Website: lowes
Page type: billing-address
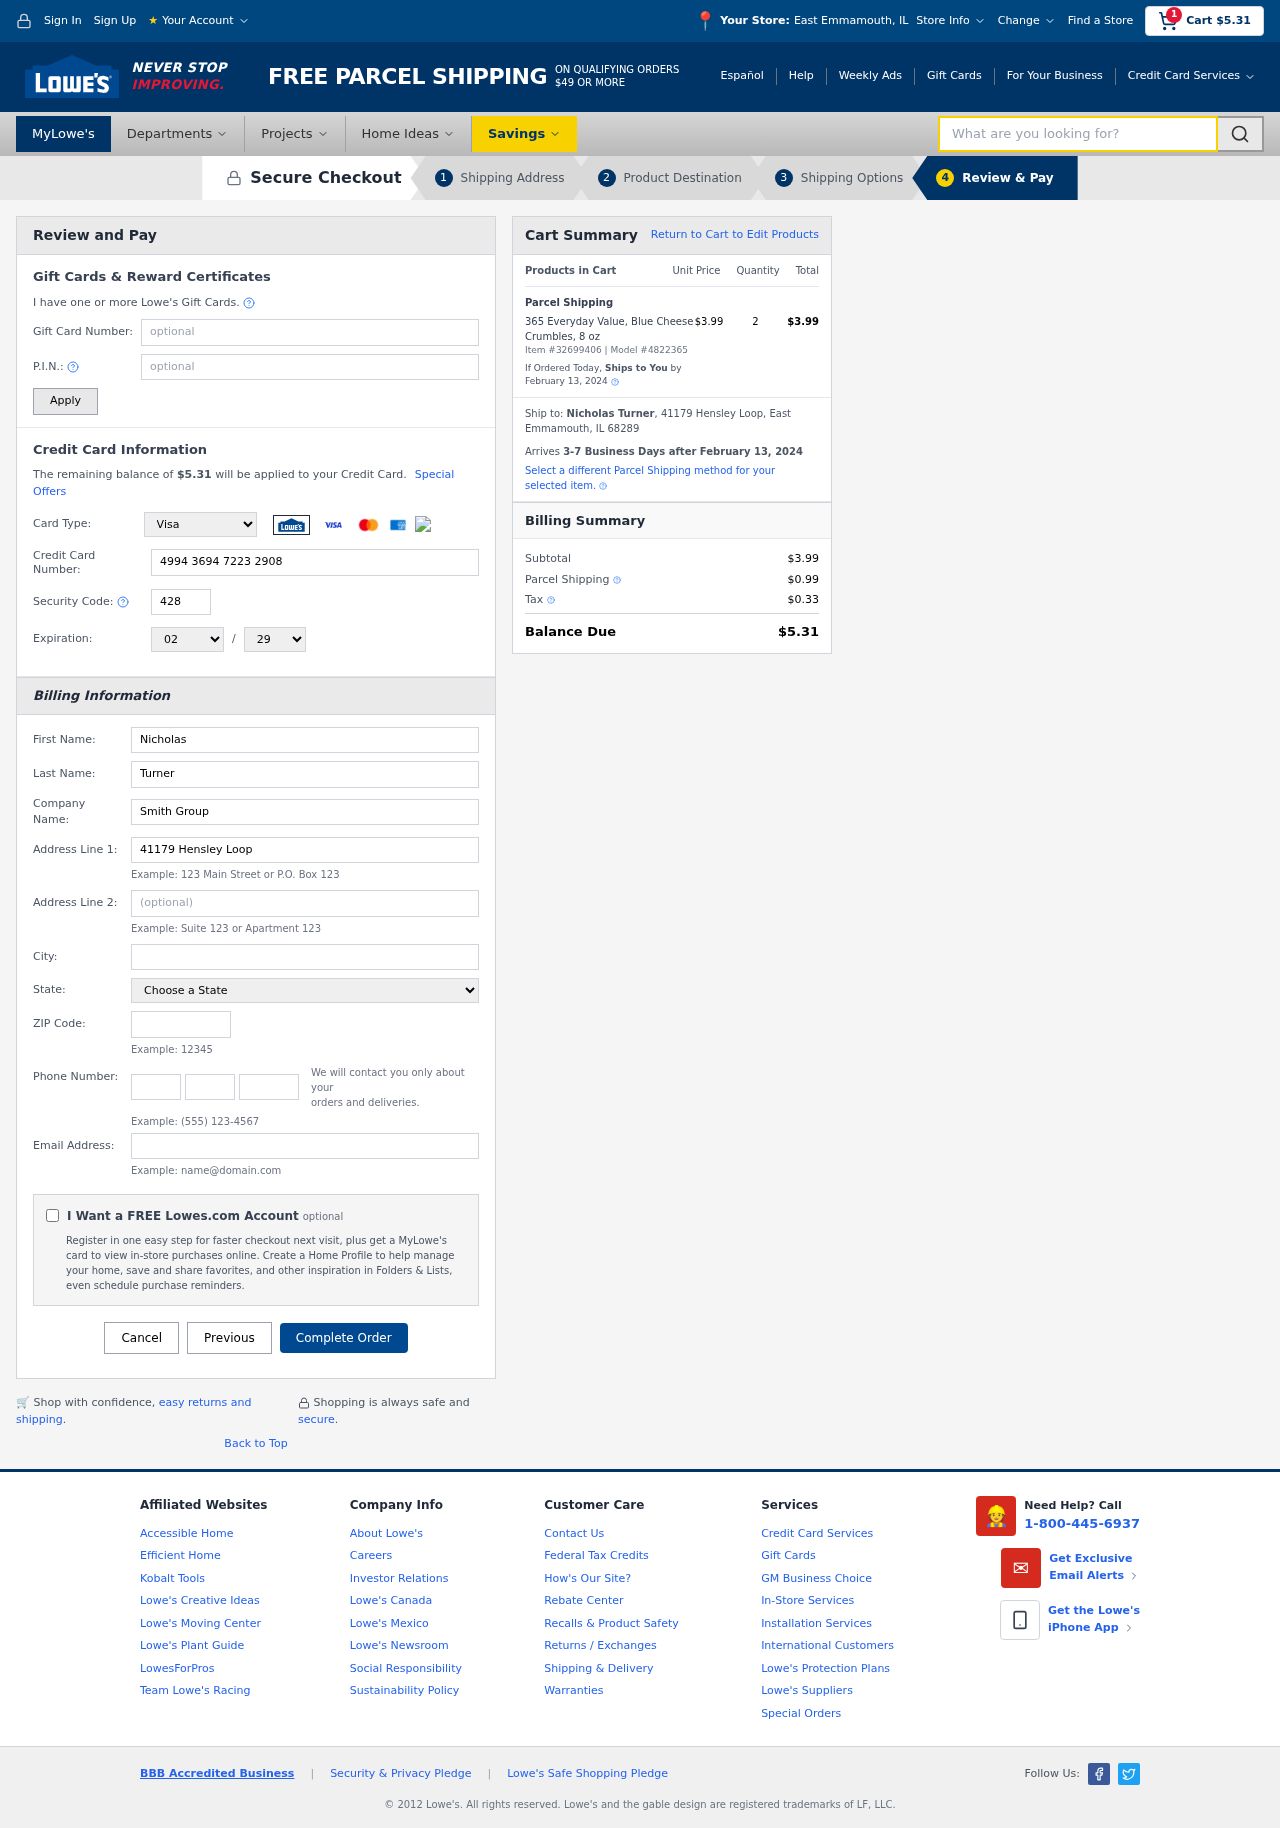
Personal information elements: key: PII_CARD_CVV
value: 428
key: PII_CARD_EXPIRY_MONTH
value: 02
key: PII_CARD_EXPIRY_YEAR
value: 29
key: PII_CARD_NUMBER
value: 4994 3694 7223 2908
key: PII_CARD_TYPE
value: Visa
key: PII_CITY
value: East Emmamouth
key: PII_CITY_STATE
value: East Emmamouth, IL
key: PII_COMPANY
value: Smith Group
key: PII_EMAIL
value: nicholas.turner@gmail.com
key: PII_FIRSTNAME
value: Nicholas
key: PII_FULLNAME
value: Nicholas Turner
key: PII_LASTNAME
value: Turner
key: PII_PHONE_AREA
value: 378
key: PII_PHONE_PREFIX
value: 672
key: PII_PHONE_SUFFIX
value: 3806
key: PII_POSTCODE
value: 68289
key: PII_STATE
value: Illinois
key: PII_STREET
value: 41179 Hensley Loop
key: PII_CITY_STATE_ZIP
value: East Emmamouth, IL 68289
Product elements: key: PRODUCT1_NAME
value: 365 Everyday Value, Blue Cheese Crumbles, 8 oz
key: PRODUCT1_PRICE
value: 3.99
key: PRODUCT1_QUANTITY
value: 2
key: PRODUCT_ITEM_NUMBER
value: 32699406
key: PRODUCT_MODEL_NUMBER
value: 4822365
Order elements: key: ORDER_SUBTOTAL
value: $5.31
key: ORDER_TOTAL
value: $5.31
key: ORDER_SHIPPING_DATE
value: February 13, 2024
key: ORDER_SUBTOTAL
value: $3.99
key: ORDER_DELIVERY_DATE
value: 3-7 Business Days after February 13, 2024
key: ORDER_SHIPPING_DATE2
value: February 13, 2024
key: ORDER_SUBTOTAL2
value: $3.99
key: ORDER_SHIPPING_COST
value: $0.99
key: ORDER_TAX
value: $0.33
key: ORDER_TOTAL2
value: $5.31
Search elements: key: HEADER_SEARCH
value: What are you looking for?